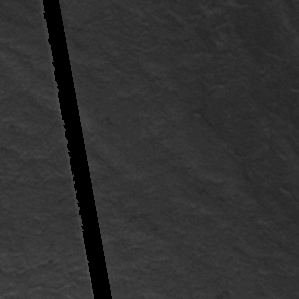
Label: frost